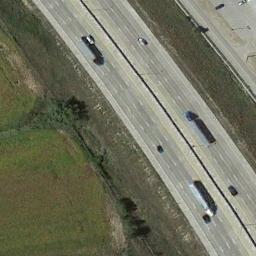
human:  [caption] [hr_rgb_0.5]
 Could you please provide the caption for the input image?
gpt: A straight freeway is a parking lot on one side and on the other side is a lawn .

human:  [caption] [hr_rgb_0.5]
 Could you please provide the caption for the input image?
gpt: The freeway goes through the grass with some cars .

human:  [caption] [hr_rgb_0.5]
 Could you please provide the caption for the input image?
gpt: There are large green lawns around the freeway and there are several cars on the freeway .

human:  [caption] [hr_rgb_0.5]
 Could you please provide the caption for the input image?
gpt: There are many cars of different sizes on the highway .

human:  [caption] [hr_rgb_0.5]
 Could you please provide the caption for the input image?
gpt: There are green lawns beside the freeway .